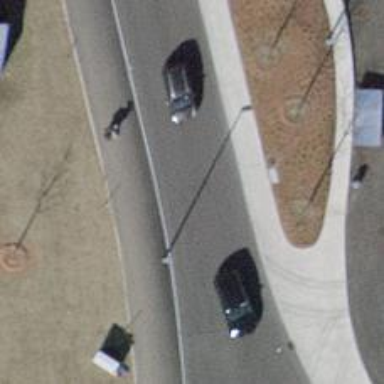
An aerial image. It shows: Secondary road with asphalt surface leading to roundabout. There is separate sidewalk along the road.